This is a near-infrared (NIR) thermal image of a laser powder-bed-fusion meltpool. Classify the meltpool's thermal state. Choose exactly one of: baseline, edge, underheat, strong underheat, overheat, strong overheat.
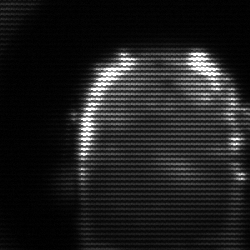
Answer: baseline